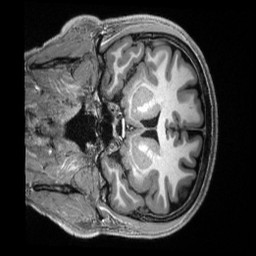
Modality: T1w
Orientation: coronal
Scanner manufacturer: siemens
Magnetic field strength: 3 T
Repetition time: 2.5 s
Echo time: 0.00231 s